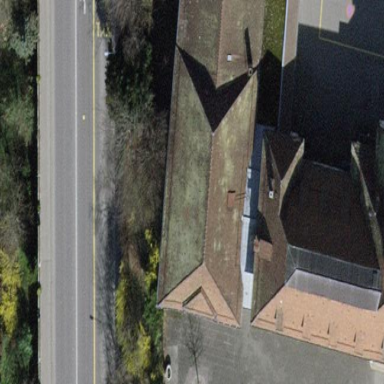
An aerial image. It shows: School building.